Aerial crown-view tile of a tropical tree (Barro Colorado Island, Panama), acquired 20240611:
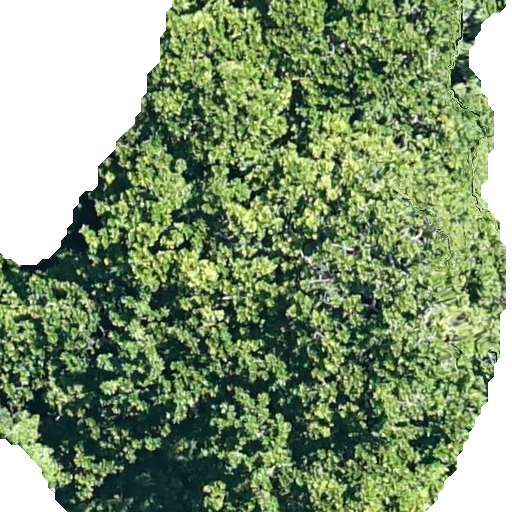
Species: Anacardium excelsum
GBIF accepted scientific name: Anacardium excelsum
Crown area: 443.509 m²